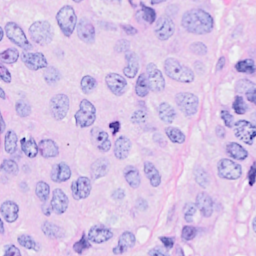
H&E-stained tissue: Breast